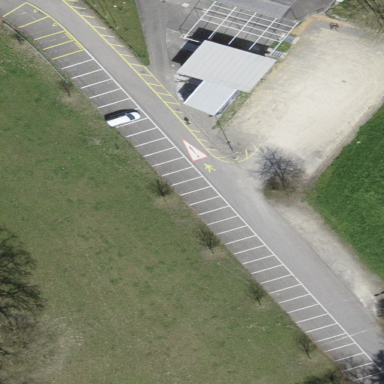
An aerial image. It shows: Parking area with surface.